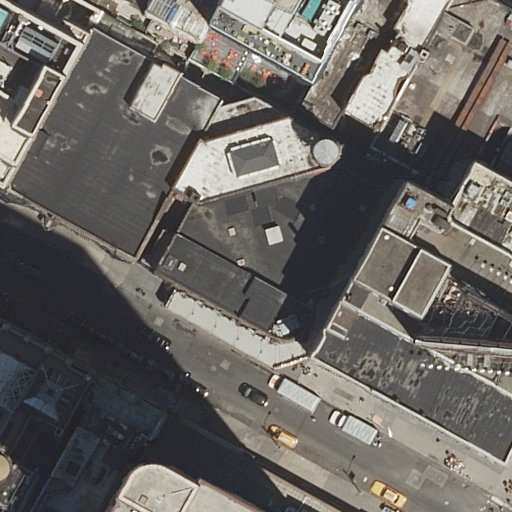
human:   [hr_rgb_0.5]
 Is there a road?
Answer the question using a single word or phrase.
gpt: yes

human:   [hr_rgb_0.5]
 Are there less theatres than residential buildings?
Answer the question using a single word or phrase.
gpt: yes

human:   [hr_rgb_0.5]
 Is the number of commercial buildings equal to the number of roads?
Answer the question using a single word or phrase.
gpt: no

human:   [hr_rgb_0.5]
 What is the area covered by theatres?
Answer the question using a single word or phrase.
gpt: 1466m2

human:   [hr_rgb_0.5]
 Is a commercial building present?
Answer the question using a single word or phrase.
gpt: yes

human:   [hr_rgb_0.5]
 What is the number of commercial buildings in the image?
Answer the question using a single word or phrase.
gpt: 1

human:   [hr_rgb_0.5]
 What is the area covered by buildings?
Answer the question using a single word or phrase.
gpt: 6724m2

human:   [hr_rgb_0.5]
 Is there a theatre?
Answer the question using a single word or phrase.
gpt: yes

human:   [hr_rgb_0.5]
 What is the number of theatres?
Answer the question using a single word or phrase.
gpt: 1

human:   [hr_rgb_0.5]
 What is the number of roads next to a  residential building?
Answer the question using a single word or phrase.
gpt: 3

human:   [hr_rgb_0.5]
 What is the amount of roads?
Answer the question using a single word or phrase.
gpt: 3

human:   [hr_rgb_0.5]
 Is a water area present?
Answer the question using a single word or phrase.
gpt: no

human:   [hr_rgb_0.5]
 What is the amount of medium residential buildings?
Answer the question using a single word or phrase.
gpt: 4

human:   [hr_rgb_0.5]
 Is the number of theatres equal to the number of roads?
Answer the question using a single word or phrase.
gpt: no

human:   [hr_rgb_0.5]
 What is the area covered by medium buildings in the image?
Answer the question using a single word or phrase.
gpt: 1410m2

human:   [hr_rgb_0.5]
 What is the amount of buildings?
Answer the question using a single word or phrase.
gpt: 13

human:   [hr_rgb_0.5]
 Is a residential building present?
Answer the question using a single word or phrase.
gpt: yes

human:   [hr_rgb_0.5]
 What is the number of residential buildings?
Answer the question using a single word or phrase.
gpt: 11

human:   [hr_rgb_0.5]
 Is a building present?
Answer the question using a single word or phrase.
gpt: yes

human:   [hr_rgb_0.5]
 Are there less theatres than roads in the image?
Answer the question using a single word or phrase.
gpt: yes

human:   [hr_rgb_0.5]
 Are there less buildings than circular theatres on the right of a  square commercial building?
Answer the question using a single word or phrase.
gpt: no

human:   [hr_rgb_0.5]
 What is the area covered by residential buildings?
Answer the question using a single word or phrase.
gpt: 3745m2

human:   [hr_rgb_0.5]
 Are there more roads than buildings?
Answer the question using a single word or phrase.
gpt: no

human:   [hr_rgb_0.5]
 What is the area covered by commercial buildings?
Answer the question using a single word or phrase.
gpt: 1513m2

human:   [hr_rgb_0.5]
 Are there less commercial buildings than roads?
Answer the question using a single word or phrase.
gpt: yes

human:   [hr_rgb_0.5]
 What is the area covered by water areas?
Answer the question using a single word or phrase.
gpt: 0m2

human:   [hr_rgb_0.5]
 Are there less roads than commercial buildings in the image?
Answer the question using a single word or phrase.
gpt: no

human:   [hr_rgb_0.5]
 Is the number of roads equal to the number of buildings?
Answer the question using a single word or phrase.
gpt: no

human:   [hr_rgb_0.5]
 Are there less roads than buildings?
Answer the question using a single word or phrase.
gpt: yes

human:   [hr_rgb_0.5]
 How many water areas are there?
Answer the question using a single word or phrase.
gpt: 0

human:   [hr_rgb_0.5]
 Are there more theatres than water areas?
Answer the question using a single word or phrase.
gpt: yes

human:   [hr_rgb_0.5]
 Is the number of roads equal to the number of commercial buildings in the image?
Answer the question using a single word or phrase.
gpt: no

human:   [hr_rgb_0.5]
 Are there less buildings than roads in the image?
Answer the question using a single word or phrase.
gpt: no

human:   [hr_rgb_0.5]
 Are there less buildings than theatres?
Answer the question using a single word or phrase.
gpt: no

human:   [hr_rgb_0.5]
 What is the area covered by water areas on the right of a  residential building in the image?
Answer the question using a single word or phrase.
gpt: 0m2

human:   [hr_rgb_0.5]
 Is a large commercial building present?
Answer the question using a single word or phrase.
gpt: yes

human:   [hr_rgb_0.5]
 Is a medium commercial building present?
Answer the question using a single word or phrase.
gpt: no

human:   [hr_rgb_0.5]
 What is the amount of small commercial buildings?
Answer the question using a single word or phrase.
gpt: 0

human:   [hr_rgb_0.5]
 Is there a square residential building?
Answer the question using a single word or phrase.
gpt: no

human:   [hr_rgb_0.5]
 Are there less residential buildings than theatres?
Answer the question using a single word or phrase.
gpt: no

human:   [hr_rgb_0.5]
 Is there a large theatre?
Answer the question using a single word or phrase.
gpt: yes

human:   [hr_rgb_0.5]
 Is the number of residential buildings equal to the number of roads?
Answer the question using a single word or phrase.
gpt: no

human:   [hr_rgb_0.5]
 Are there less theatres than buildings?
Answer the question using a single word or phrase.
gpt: yes

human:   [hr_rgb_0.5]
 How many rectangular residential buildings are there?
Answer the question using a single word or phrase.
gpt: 8

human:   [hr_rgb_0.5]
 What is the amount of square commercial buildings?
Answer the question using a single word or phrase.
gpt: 0

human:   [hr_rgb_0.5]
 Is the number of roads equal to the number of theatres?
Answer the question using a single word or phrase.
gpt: no

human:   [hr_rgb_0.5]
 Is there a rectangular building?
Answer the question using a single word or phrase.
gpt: yes

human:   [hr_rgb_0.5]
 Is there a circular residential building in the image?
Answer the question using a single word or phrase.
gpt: no

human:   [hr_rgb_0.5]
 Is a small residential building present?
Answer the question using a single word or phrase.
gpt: yes

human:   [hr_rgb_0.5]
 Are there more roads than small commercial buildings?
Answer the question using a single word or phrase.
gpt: yes

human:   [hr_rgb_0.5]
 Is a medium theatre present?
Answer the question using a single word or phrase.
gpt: no

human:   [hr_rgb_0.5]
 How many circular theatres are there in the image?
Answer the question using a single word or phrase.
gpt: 0

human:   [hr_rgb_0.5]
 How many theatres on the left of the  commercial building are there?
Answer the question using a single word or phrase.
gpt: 1

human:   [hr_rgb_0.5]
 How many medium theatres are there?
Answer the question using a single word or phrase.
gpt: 0

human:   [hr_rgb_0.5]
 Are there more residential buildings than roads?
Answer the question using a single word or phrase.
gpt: yes

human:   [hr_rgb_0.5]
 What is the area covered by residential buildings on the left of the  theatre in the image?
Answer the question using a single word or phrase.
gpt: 2214m2

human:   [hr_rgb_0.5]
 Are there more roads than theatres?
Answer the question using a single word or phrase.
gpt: yes

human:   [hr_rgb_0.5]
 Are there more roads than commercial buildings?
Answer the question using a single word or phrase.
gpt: yes

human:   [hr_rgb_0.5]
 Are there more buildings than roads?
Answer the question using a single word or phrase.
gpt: yes

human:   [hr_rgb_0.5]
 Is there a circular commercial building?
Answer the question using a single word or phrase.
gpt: no

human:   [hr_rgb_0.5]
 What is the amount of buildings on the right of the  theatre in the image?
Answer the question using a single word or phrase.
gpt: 5

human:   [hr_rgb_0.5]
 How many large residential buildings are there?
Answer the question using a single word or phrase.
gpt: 2

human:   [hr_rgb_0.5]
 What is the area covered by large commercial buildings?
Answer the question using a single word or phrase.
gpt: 1513m2

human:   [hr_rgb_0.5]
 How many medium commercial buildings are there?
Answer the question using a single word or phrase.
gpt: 0